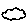
Label: cloud